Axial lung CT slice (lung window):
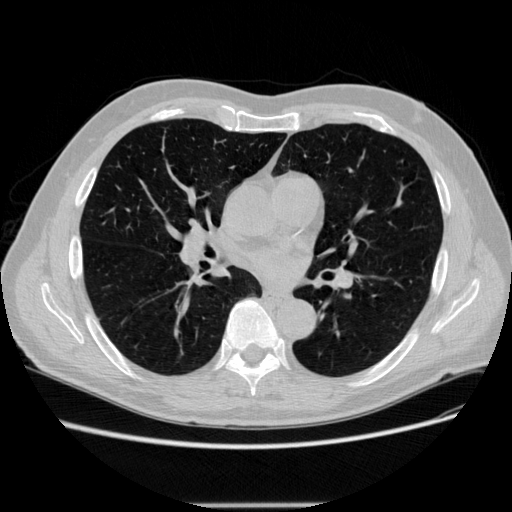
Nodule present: no